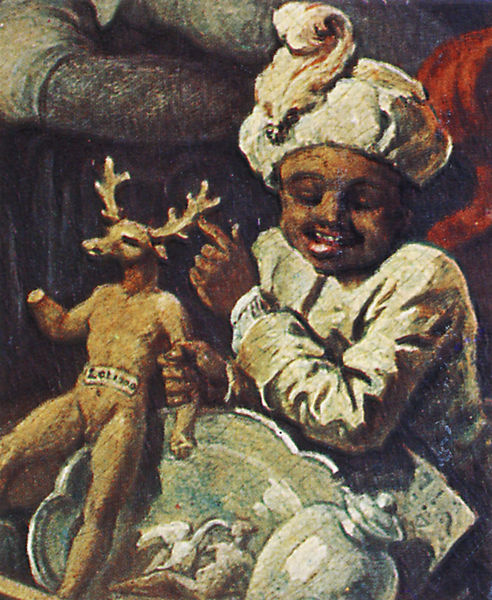
Titel: Die Hochzeit nach der Mode: Der Morgenempfang der Gräfin
Künstler: William Hogarth
Institution: London, National Gallery
Schlagwörter: akt, feder, hand, mann, nackt, schatten, weiß, ausschnitt, finger, frau, nase, rot, malerei, hemd, arm, augen, falten, schale, teller, ärmel, porträt, kind, kanne, krug, statue, vase, schrift, schwan, baby, detail, junge, zeigen, name, spiel, gefäß, geschirr, puppe, kleinkind, dunkelhäutig, schwarzer, hirsch, moor, zunge, mohr, geweih, turban, urne, lacht, geschir, namensschild, leda, kanbe, asschnitt, amputation, hirschkopf, close-up, nkind, hirschmensch, byby, clos-up, brauemund, nteller, hirschpuppe